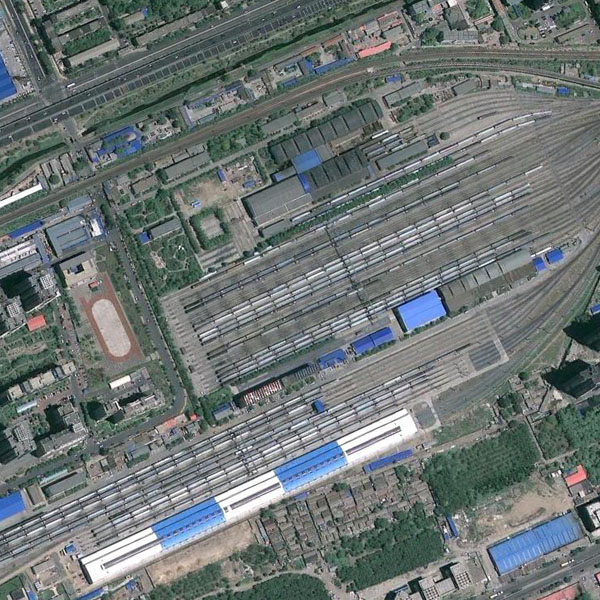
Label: railwayStation